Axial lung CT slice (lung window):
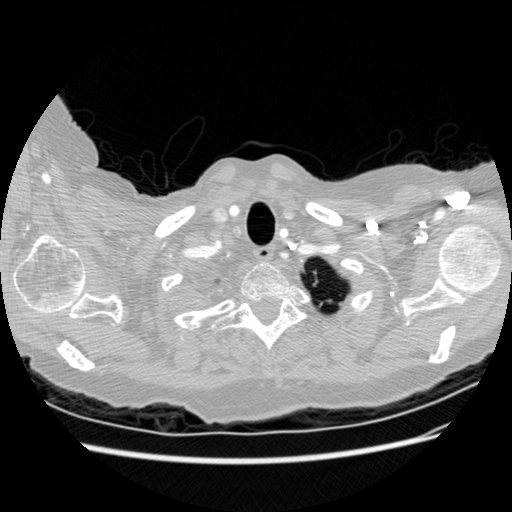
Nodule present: no